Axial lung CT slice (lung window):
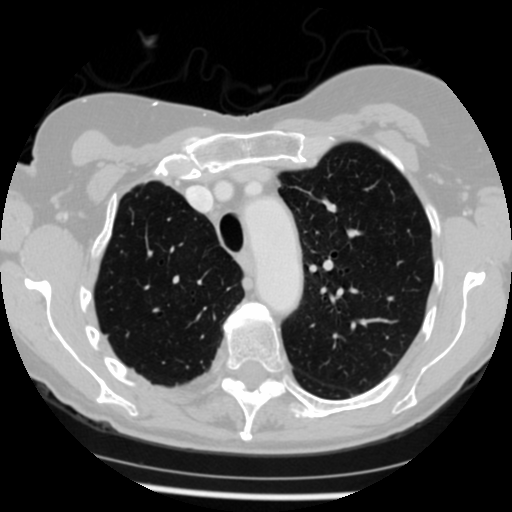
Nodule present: no